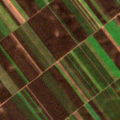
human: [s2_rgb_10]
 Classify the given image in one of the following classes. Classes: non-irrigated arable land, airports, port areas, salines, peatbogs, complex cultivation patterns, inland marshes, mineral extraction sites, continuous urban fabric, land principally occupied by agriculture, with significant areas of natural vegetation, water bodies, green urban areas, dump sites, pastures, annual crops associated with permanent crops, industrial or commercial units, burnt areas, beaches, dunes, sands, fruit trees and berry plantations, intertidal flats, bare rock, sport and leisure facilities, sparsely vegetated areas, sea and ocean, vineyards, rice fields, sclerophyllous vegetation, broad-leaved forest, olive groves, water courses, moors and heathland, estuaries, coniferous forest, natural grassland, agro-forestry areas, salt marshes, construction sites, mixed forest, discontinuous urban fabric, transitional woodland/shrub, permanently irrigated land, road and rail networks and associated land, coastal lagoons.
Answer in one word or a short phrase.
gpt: non-irrigated arable land